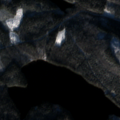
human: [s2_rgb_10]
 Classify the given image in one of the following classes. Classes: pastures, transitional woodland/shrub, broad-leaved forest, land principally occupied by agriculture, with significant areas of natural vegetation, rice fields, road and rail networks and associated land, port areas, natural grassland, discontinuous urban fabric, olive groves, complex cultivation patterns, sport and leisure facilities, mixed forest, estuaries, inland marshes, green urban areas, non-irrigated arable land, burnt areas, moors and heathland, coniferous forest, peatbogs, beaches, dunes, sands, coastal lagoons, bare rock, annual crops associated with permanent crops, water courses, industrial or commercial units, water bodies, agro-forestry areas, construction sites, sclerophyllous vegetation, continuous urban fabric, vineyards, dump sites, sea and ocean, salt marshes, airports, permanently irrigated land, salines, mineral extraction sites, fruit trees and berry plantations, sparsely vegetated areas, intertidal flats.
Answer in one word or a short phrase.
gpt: broad-leaved forest, coniferous forest, mixed forest, transitional woodland/shrub, water bodies